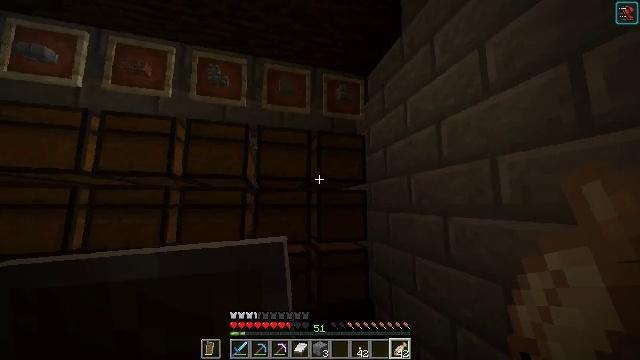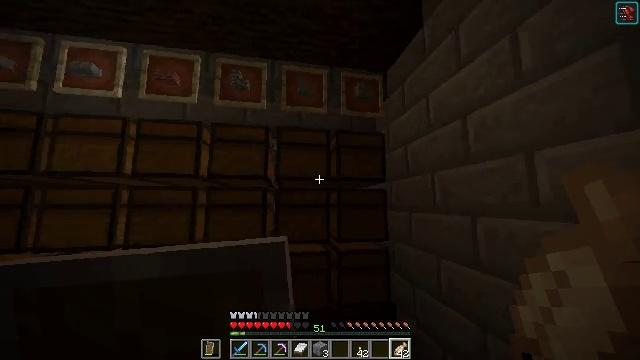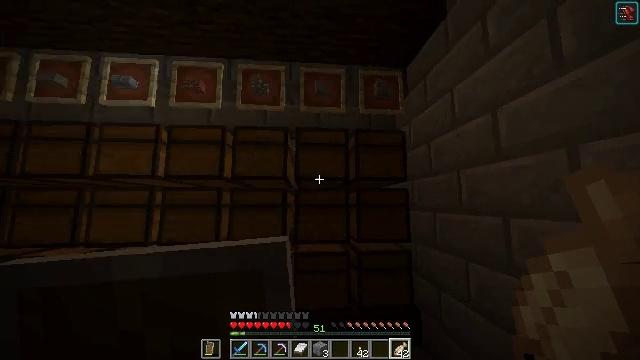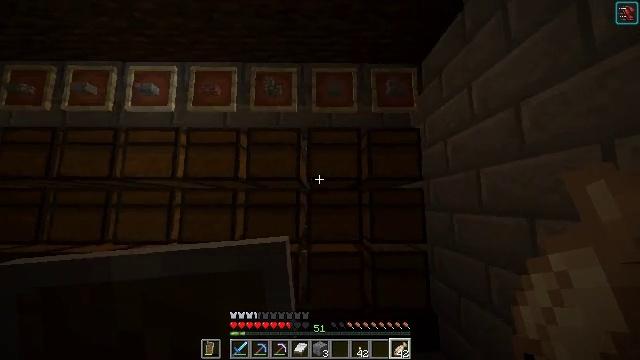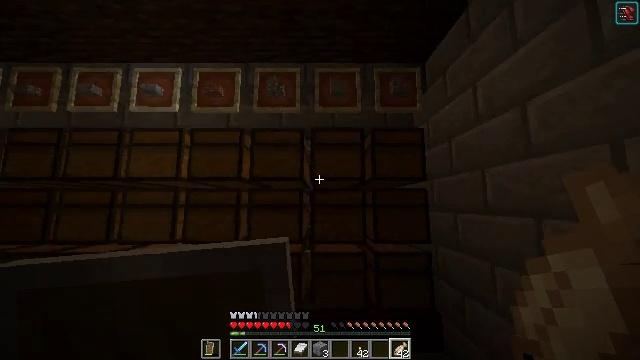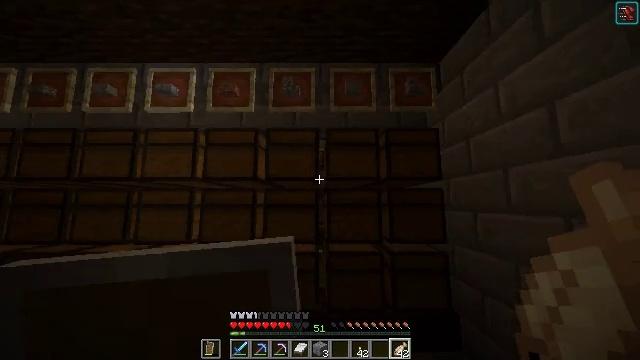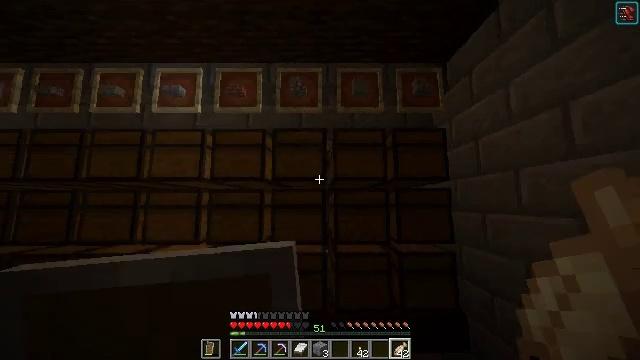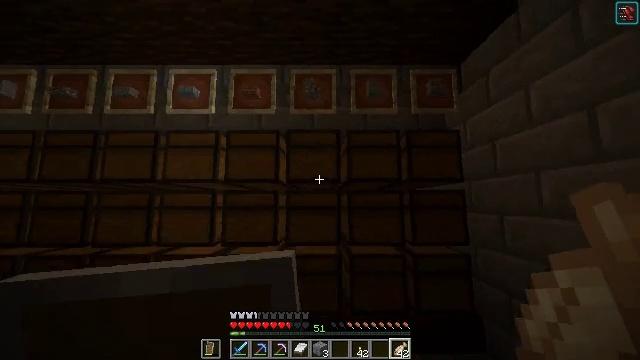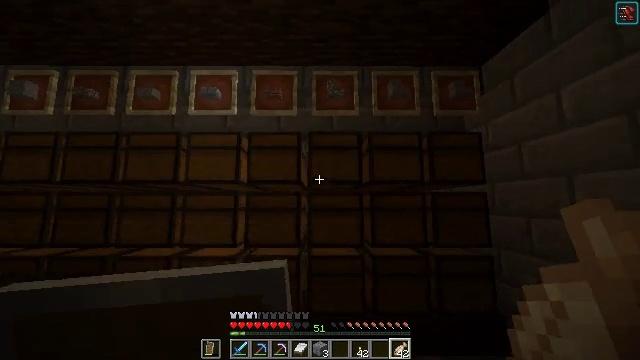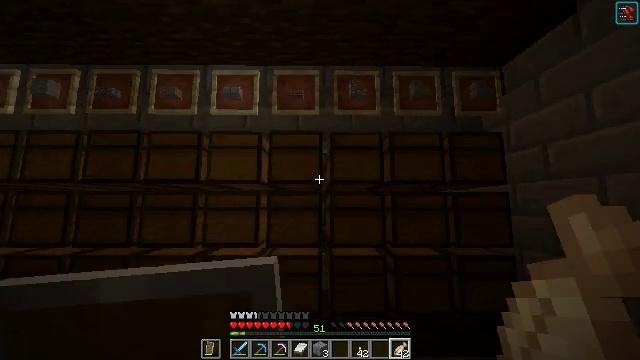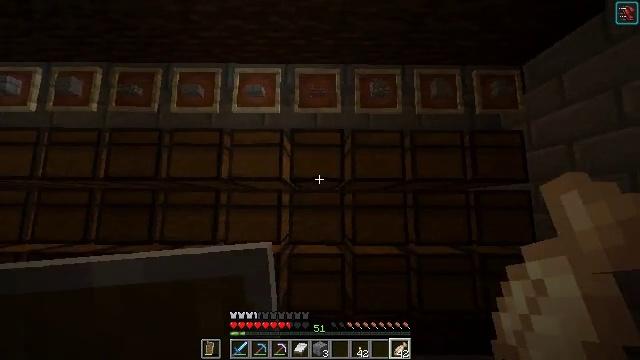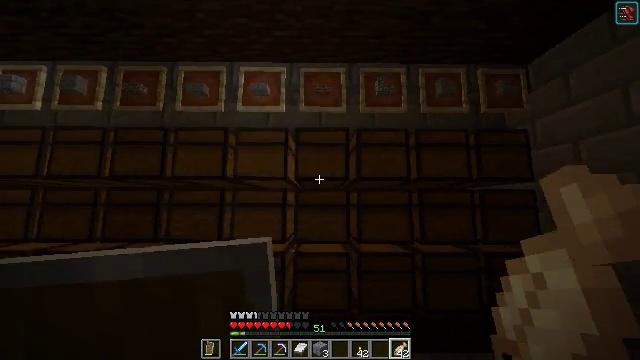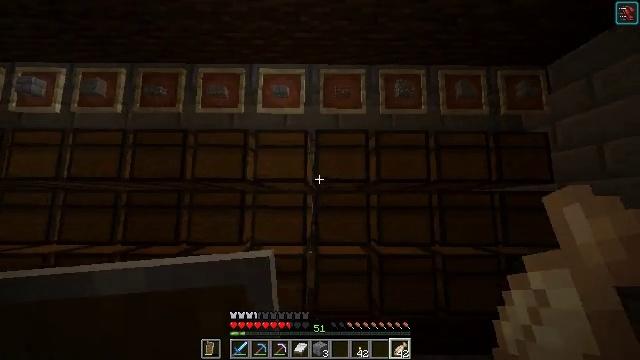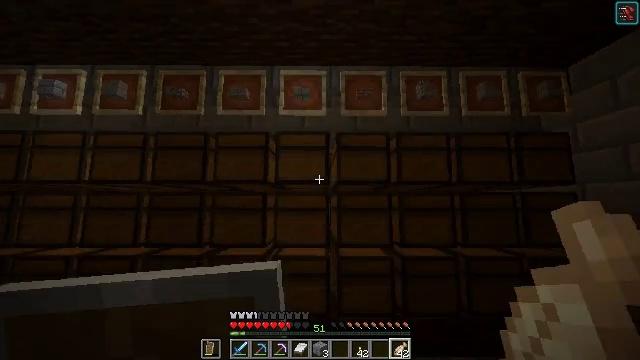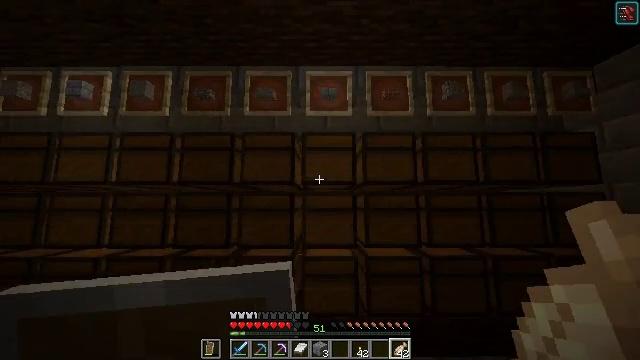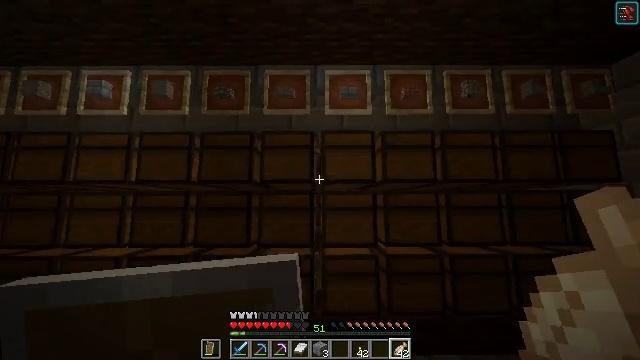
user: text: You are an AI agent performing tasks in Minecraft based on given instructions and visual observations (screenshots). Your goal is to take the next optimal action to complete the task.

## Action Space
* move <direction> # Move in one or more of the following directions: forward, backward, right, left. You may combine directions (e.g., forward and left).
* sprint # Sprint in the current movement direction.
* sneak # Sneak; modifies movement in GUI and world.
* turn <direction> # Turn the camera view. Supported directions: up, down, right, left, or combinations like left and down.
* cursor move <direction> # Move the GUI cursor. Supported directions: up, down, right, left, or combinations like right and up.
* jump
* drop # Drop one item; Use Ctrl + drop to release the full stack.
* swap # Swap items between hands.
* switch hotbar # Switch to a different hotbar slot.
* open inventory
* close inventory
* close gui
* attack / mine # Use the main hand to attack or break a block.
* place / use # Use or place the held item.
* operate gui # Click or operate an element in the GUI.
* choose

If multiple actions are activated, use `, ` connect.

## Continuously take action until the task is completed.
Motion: motion action
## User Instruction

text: Use gunpowder and sand to craft TNT.
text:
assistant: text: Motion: turn left
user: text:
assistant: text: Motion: turn left
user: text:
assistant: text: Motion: turn left
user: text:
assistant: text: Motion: move left
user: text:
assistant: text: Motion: move left
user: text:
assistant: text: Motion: move left
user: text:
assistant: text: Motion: move left
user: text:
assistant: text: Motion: move left
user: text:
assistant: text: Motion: move left
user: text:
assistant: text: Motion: move left
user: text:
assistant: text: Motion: move left
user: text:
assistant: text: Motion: move left
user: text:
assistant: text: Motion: move left
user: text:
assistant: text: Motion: move left
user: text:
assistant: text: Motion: move left
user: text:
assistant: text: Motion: move left
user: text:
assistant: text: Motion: move left
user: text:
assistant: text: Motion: move left
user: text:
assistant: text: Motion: move left
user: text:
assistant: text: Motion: move left
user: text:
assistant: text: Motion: move left
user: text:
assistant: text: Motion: move left
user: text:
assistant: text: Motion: move left
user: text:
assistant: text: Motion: no_op
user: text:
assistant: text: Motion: no_op
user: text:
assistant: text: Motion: no_op
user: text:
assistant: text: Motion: no_op
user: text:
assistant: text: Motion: no_op
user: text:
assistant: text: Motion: no_op
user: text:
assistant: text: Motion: turn left and down